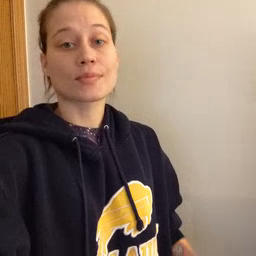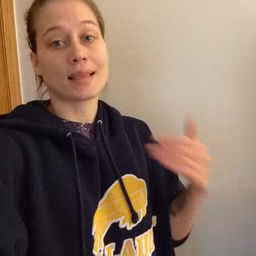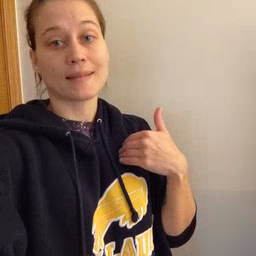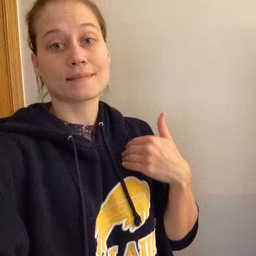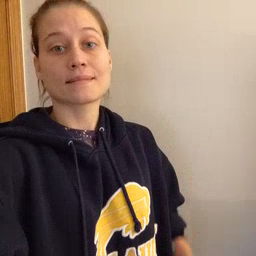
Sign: have